Field crop: maize
Growth stage: 1
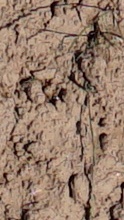
Species: lolium